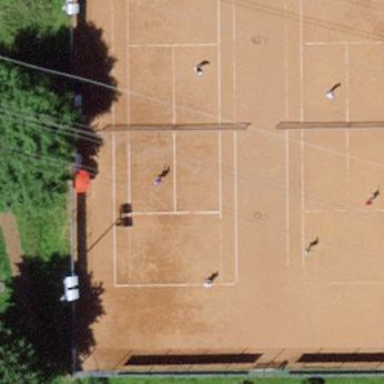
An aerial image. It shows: Tennis court in leisure pitch.